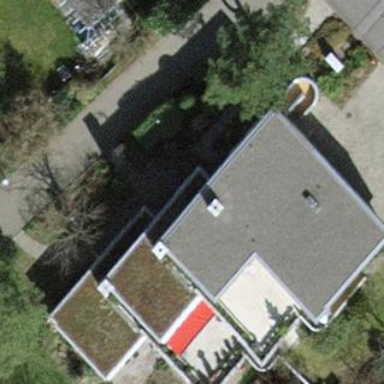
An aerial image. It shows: Building with tile roof.